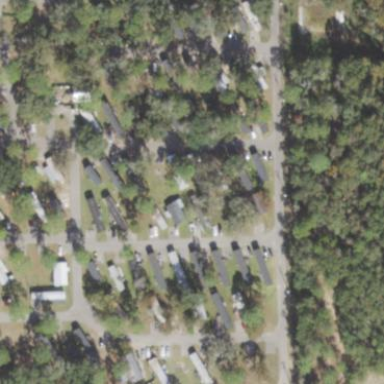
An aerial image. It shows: Residential area known as trailer park.